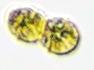
Label: Margalefidinium